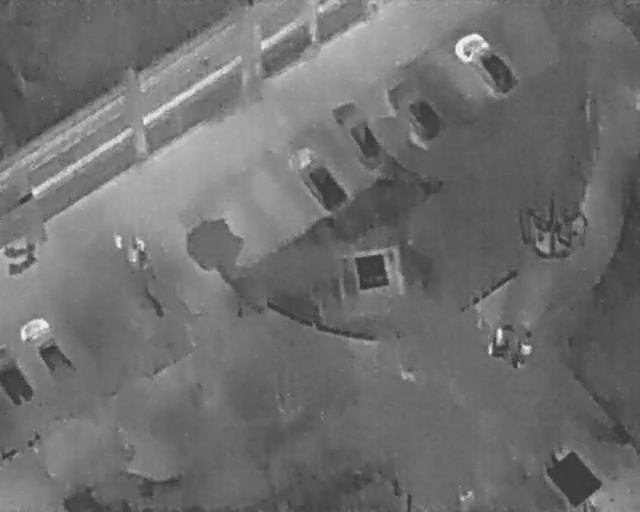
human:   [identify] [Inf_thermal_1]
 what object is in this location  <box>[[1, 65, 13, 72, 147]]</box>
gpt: <ref>1 medium car at the left</ref>

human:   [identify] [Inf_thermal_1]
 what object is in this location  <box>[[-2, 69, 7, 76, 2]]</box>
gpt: <ref>1 medium car at the bottom left</ref>

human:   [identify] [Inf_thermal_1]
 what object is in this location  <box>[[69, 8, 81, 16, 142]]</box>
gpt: <ref>1 medium car at the top right</ref>

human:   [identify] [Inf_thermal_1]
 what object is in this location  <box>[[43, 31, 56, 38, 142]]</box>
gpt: <ref>1 medium car at the center</ref>

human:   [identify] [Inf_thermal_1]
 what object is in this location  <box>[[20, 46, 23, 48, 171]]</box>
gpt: <ref>1 small person at the left</ref>